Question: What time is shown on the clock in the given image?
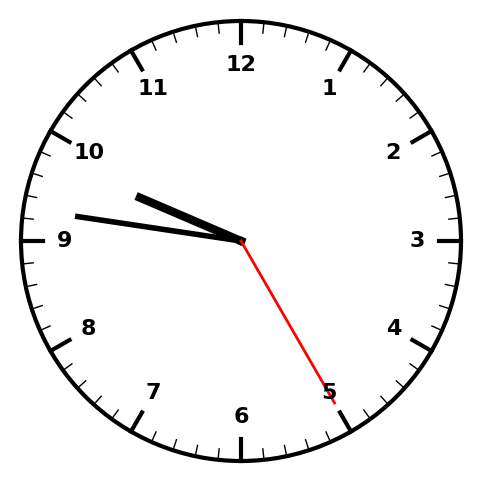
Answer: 09:46:25